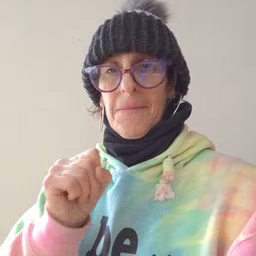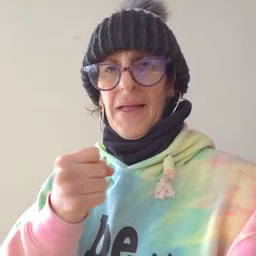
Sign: make